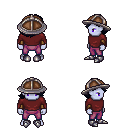
a pixel art fantasy rpg character, male body template, dark elf, purple skin, maroon long-sleeve shirt, magenta pants, raven swoop hairstyle, chain helm, cloth bracers, metal boots, four views (front, back, left, right), 2x2 character sprite sheet, small pixel art, hard edges, no anti-aliasing